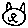
Label: cat